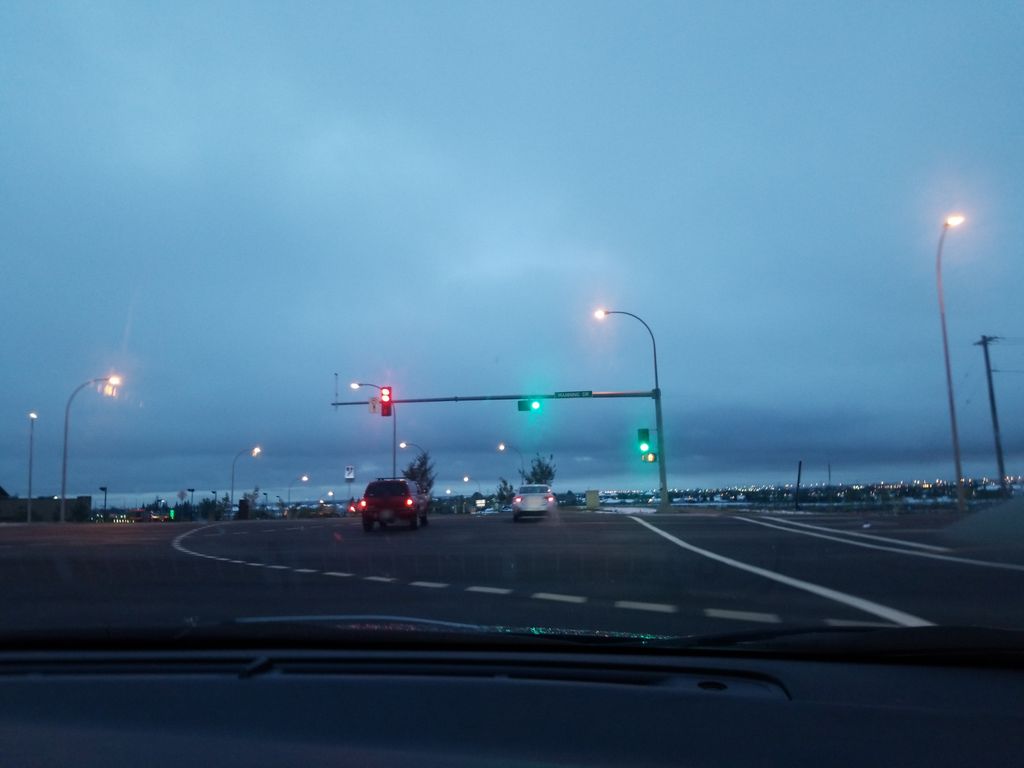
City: edmonton